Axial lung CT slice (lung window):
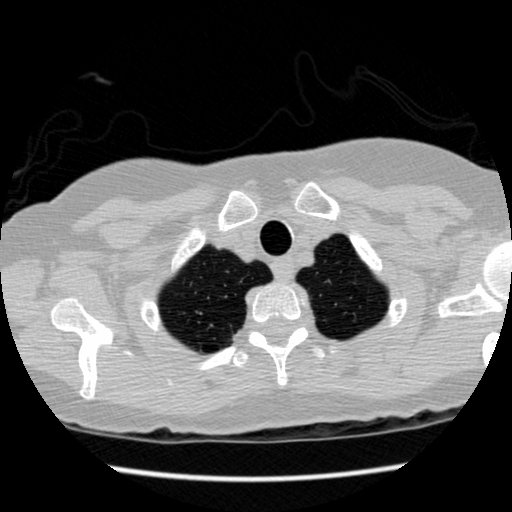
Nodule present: no